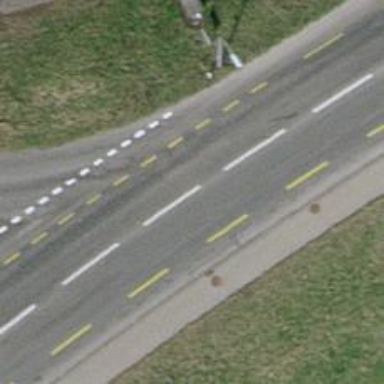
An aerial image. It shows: Asphalt road with primary highway designation and dedicated cycle lane on the left.